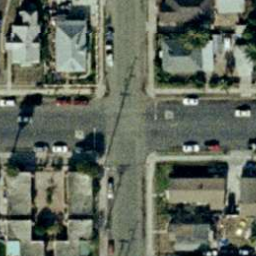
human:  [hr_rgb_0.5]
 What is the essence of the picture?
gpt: intersection